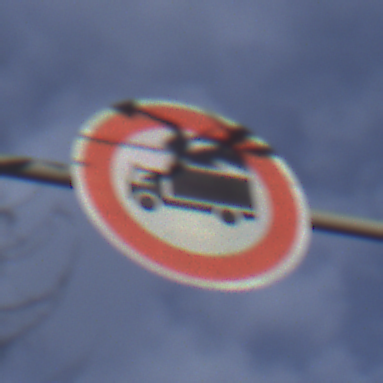
Verkehrszeichen: VerbotFuerKraftfahrzeugeUeberDreiKommaFuenfTonnen
Umgebung: Outdoor, Nature
Tageszeit: MorningAfternoon
Wetter: Overcast
Licht: Natural
Jahreszeit: Winter
Kontrast: LowContrast